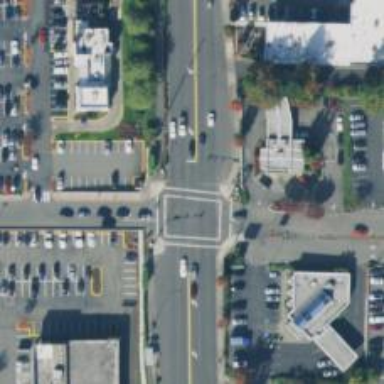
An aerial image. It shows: Footway with asphalt surface and crossing.